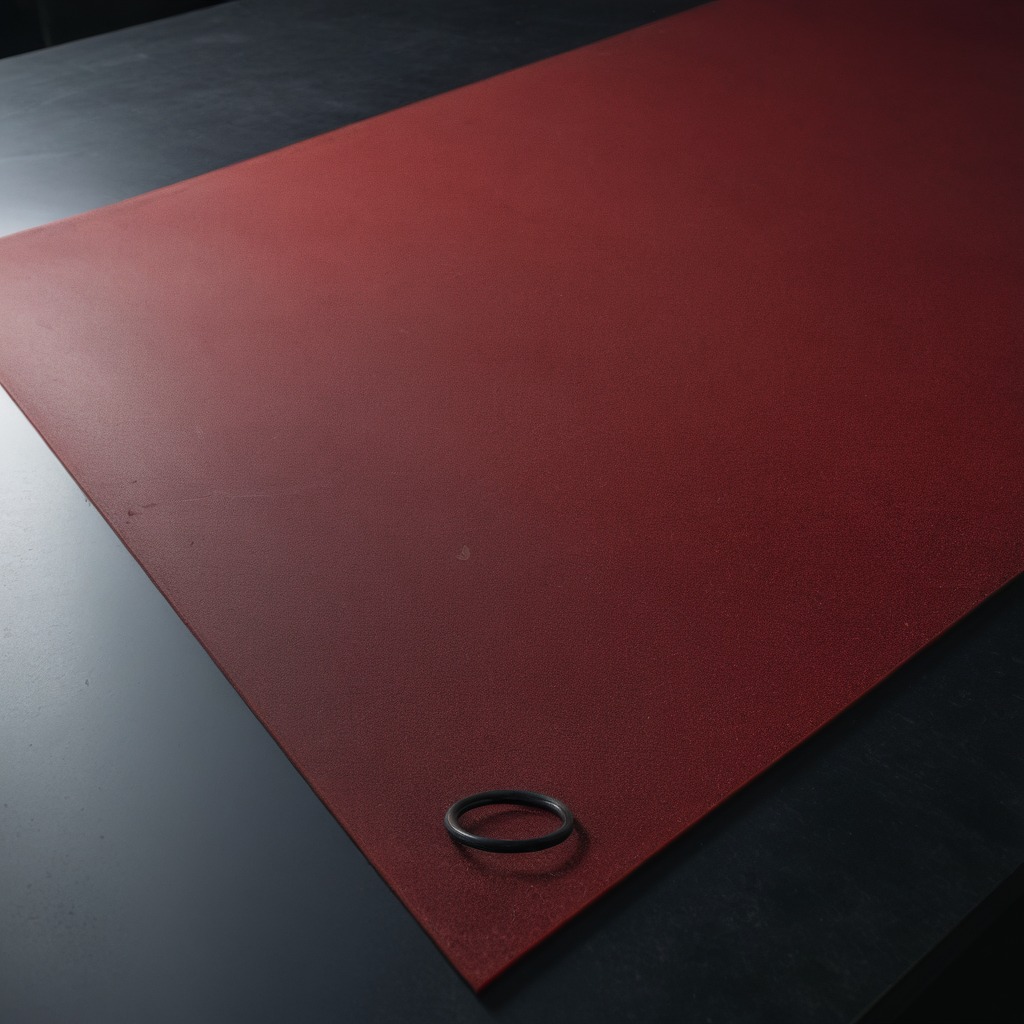
A rubber O-ring lies on the clean granite tabletop covered with a red rubber mat inside a workshop at night dim ambient light soft shadows worn but beneath the mat